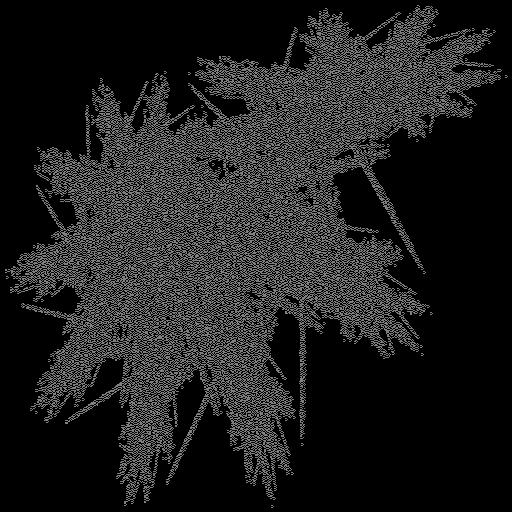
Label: involucre